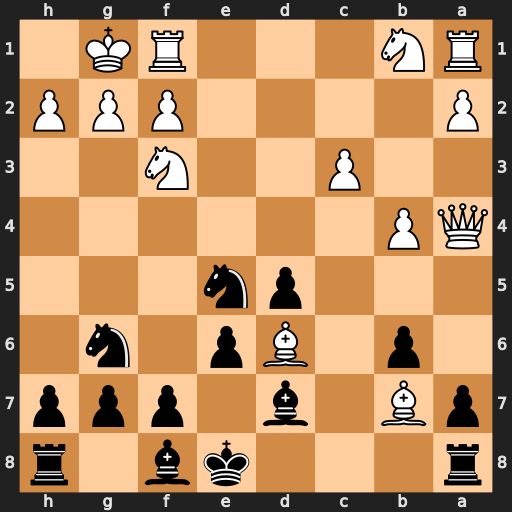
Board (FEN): r3kb1r/pB1b1ppp/1p1Bp1n1/3pn3/QP6/2P2N2/P4PPP/RN3RK1
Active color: b
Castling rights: kq
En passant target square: -
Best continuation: Nxf3+ gxf3 Bxa4